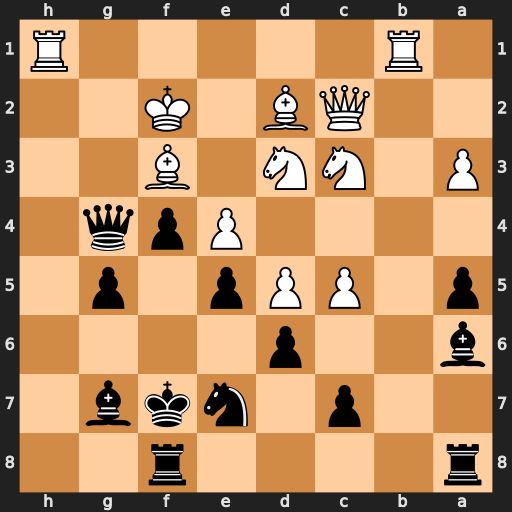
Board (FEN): r4r2/2p1nkb1/b2p4/p1PPp1p1/4Ppq1/P1NN1B2/2QB1K2/1R5R
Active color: b
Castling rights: -
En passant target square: -
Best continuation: Qg3+ Ke2 g4